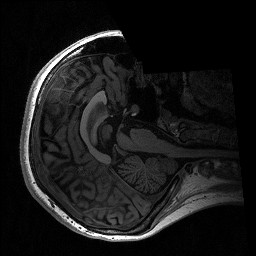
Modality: T1w
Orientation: axial